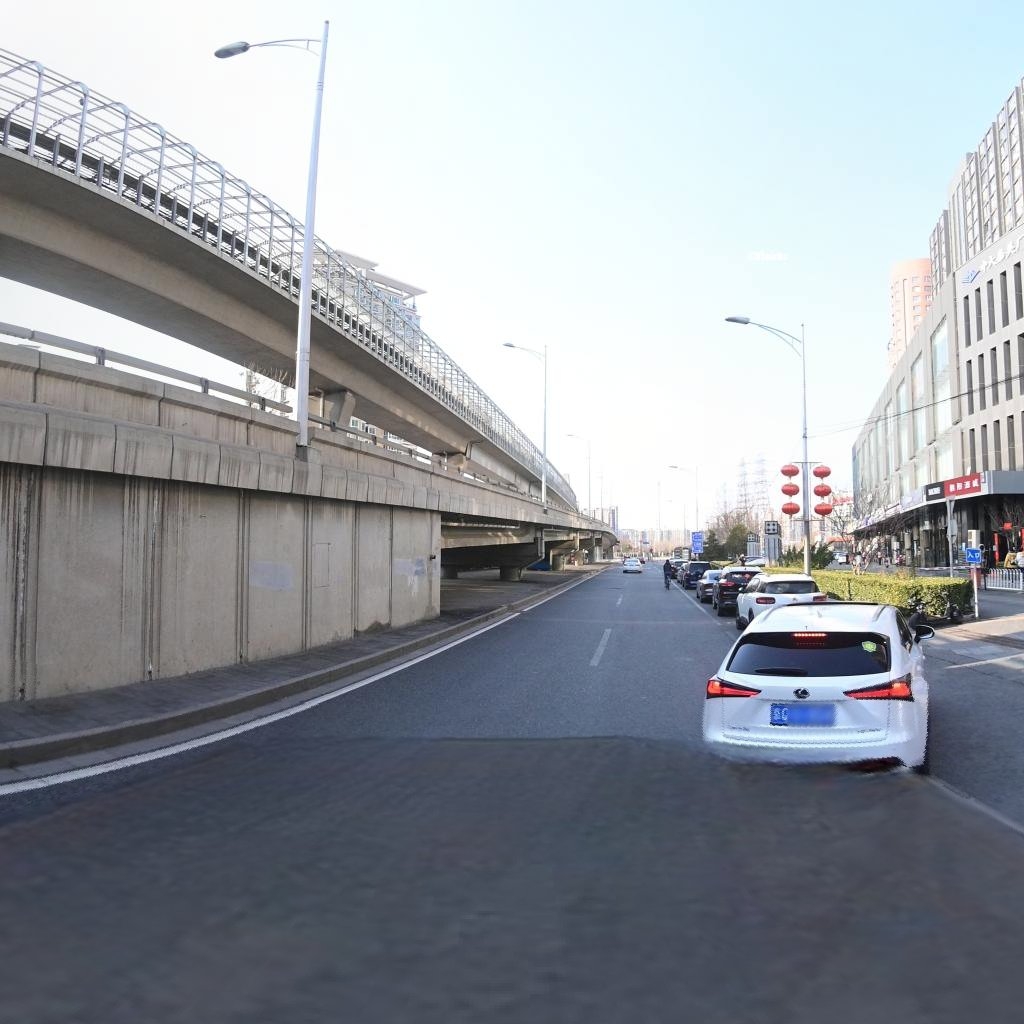
Region: Chaoyang
Road damage annotations: longitudinal crack